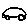
Label: car